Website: macys
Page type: billing-address
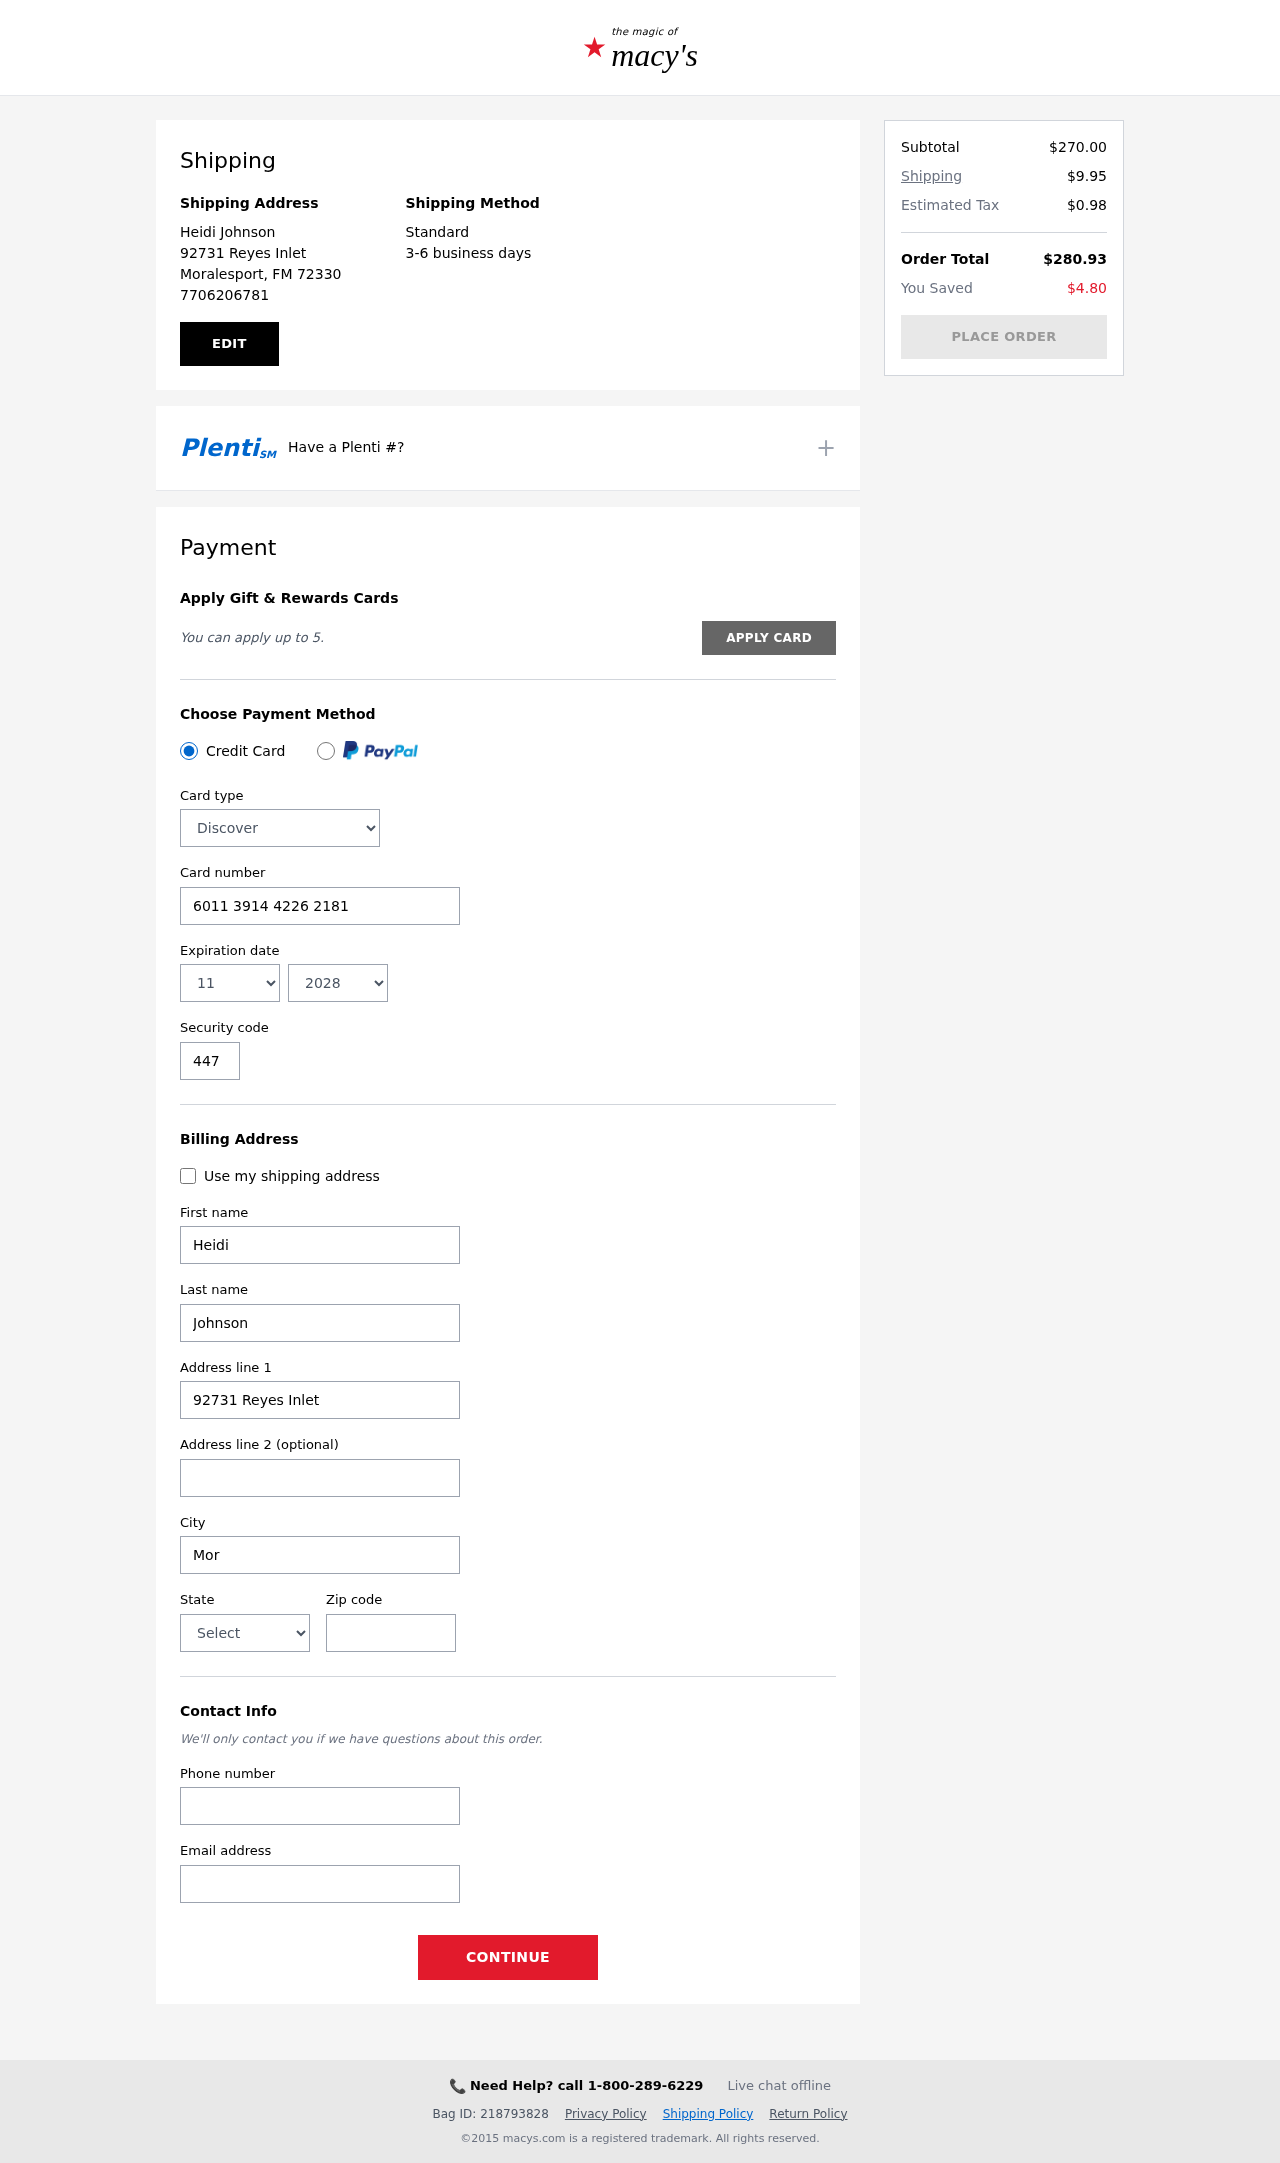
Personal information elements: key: PII_CARD_CVV
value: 447
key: PII_CARD_EXPIRY_MONTH
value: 11
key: PII_CARD_EXPIRY_YEAR
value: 28
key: PII_CARD_NUMBER
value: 6011 3914 4226 2181
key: PII_CARD_TYPE
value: Discover
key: PII_CITY
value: Moralesport
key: PII_CITY_STATE_ZIP
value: Moralesport, FM 72330
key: PII_EMAIL
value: heidi.johnson@yahoo.com
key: PII_FIRSTNAME
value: Heidi
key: PII_FULLNAME
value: Heidi Johnson
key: PII_LASTNAME
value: Johnson
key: PII_PHONE
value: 7706206781
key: PII_POSTCODE
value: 72330
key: PII_STATE
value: FM
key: PII_STREET
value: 92731 Reyes Inlet
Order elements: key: ORDER_SUBTOTAL
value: $270.00
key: ORDER_SHIPPING_COST
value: $9.95
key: ORDER_TAX
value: $0.98
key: ORDER_TOTAL
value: $280.93
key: ORDER_SAVINGS
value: $4.80